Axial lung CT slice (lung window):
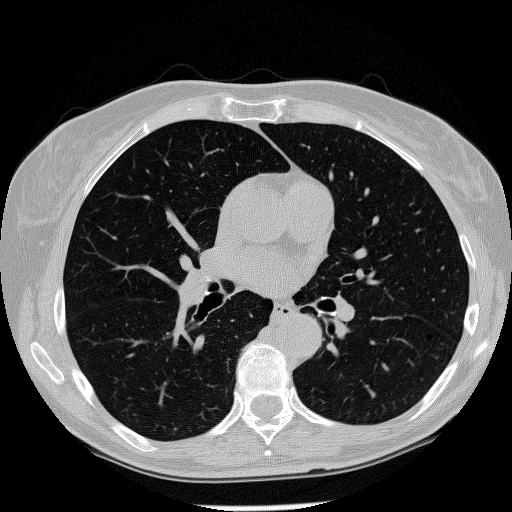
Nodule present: no